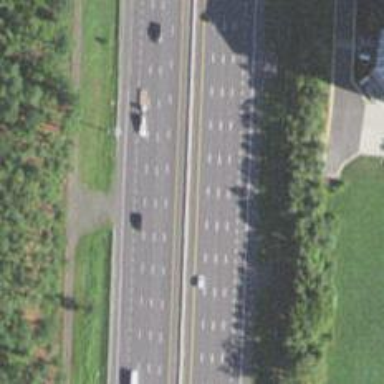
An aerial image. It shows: Asphalt motorway.